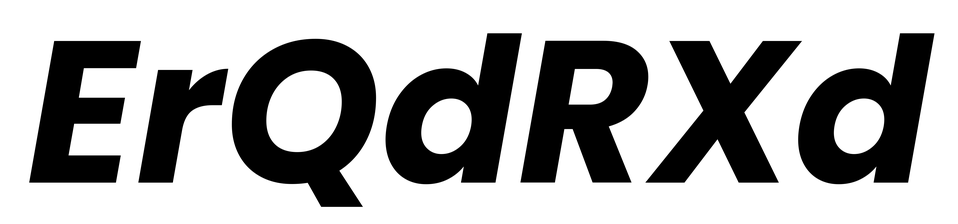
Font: Poppins-BoldItalic